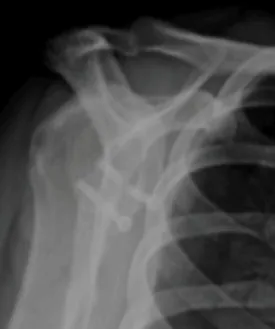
4.5 months. After the distal tibial allograft procedure.
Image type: radiology (x_ray)